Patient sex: M
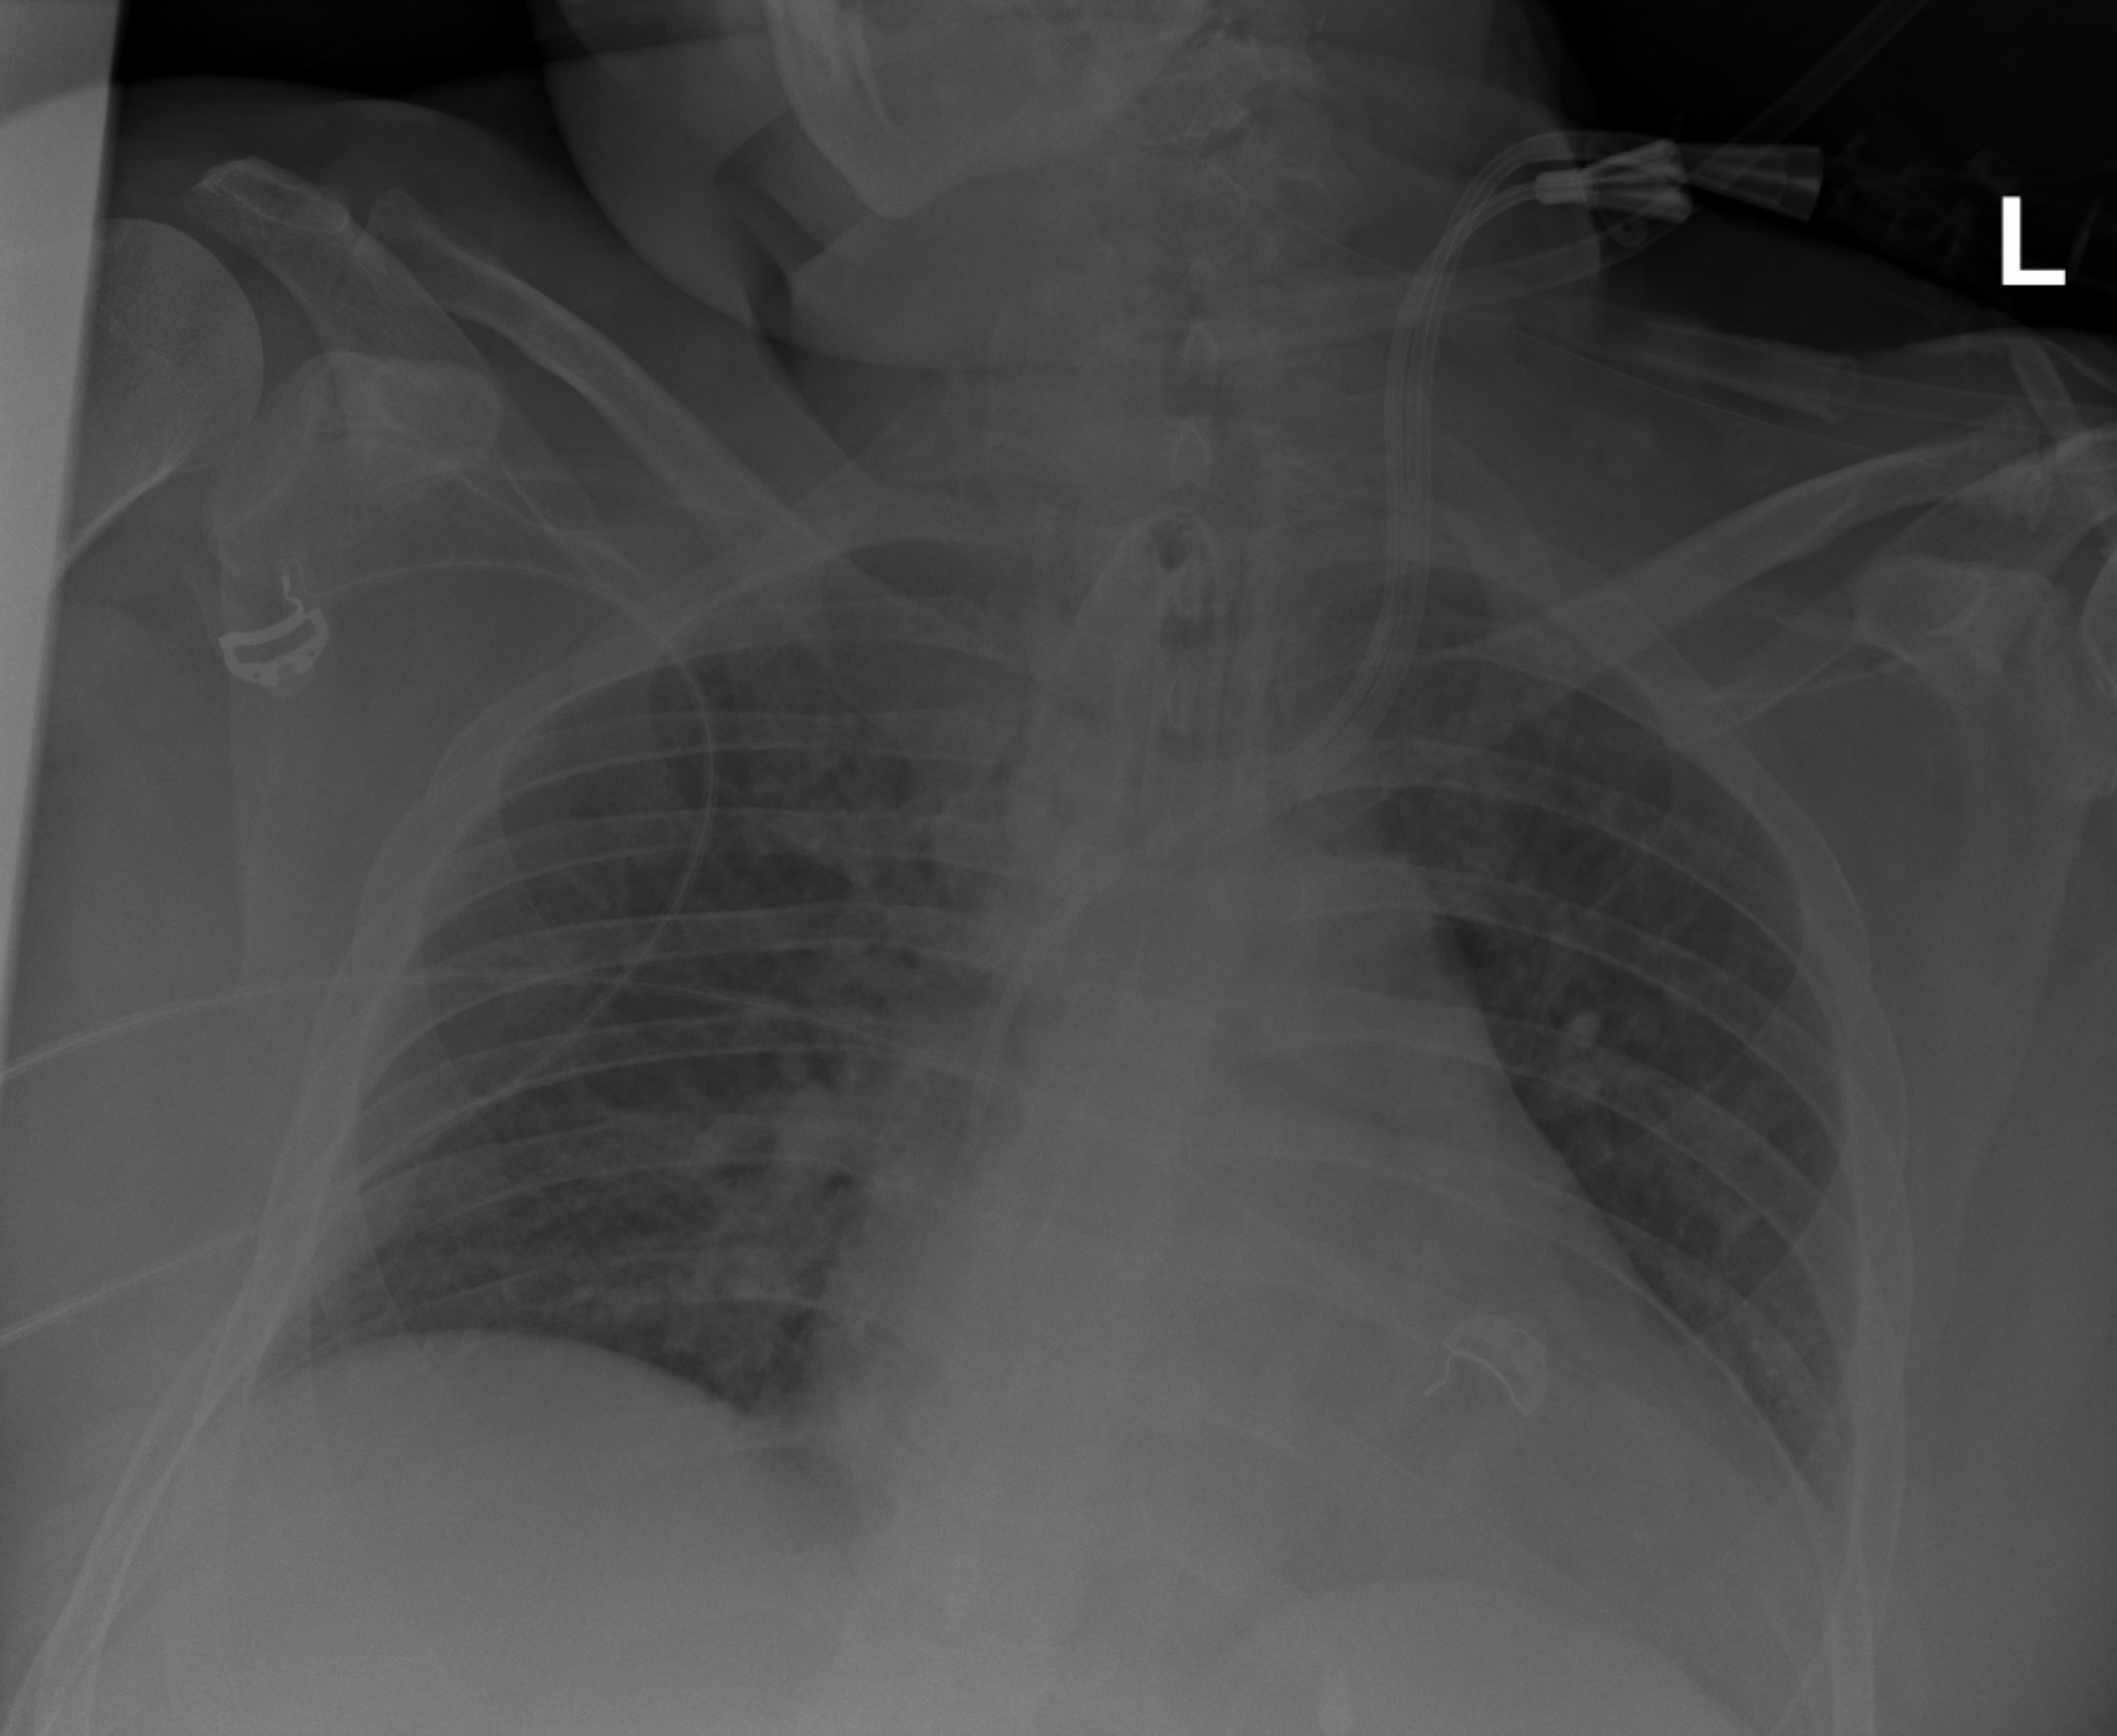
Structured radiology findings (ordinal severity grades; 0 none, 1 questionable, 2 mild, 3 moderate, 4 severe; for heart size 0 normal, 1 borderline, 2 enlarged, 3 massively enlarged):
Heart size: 2
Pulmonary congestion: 2
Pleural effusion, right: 0
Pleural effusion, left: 0
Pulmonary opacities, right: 0
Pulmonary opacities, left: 0
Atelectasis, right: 2
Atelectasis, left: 2